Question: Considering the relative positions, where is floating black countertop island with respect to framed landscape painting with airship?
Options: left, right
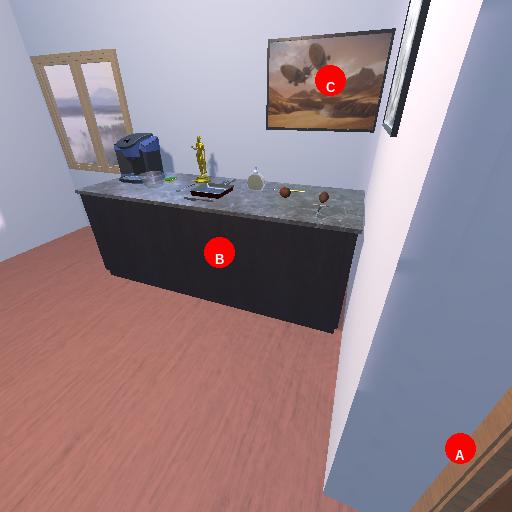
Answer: left